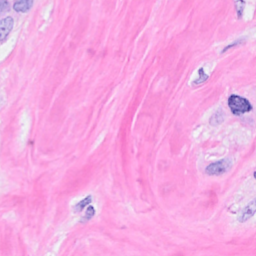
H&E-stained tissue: Breast